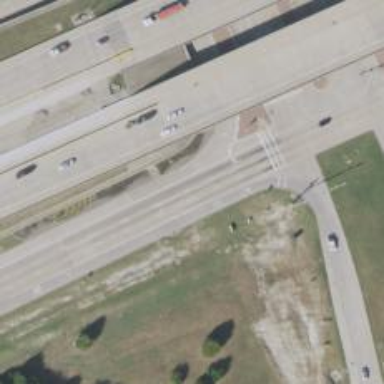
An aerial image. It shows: Secondary road with frontage road.